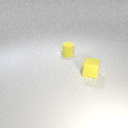
small yellow rubber cube to the right of small yellow rubber cylinder